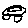
Label: car